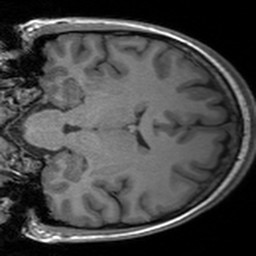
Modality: T1w
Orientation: coronal
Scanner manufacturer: siemens
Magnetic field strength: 3 T
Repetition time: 1.54 s
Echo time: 0.00234 s